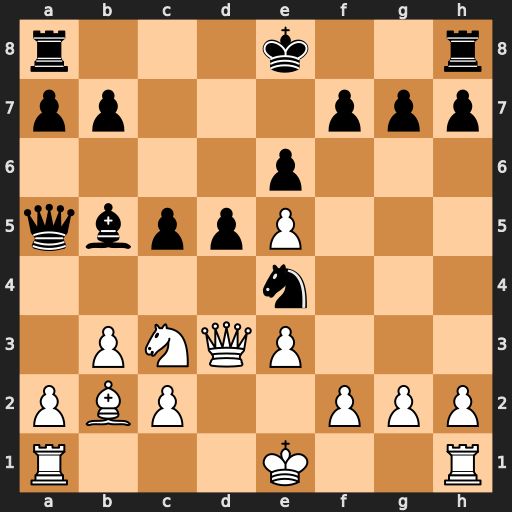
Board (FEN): r3k2r/pp3ppp/4p3/qbppP3/4n3/1PNQP3/PBP2PPP/R3K2R
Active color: w
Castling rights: KQkq
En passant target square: -
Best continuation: Qxb5+ Qxb5 Nxb5